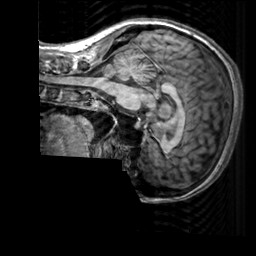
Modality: T1w
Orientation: sagittal
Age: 29
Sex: female
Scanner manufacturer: siemens
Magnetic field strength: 3 T
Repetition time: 2.3 s
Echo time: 0.00303 s